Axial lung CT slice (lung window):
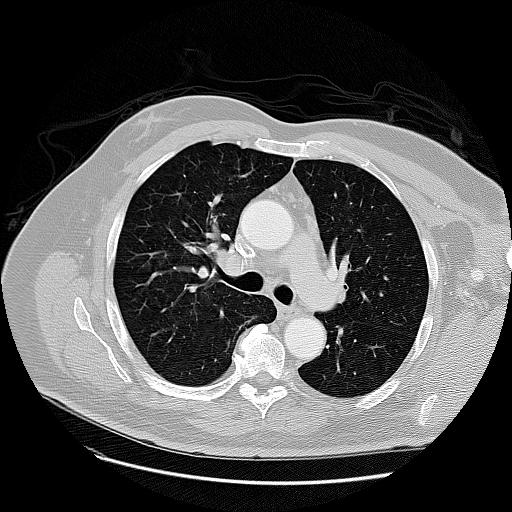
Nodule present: no